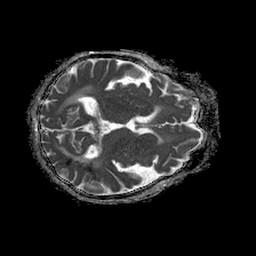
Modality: ADC
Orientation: axial
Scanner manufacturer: philips
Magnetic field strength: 1.5 T
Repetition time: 4.6 s
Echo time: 0.08517 s